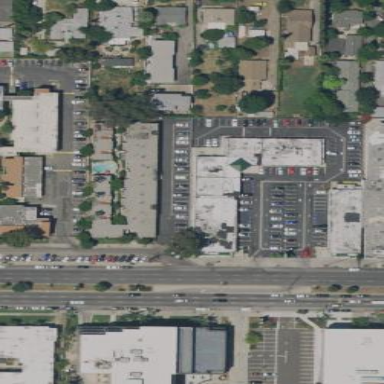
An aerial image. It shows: Retail building.